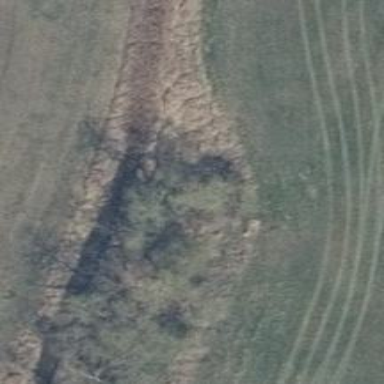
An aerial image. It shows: Row of trees in natural setting.